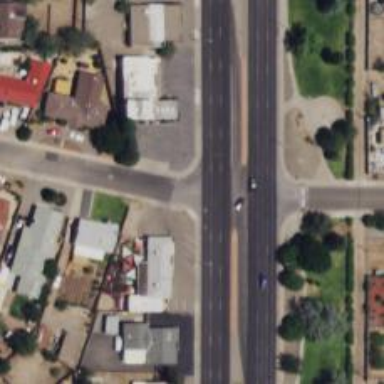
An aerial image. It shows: Unmarked road crossing.